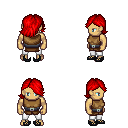
a pixel art fantasy rpg character, male body template, human, tanned skin, leather chest armor, white pants, red swoop hairstyle, ghillies, four views (front, back, left, right), 2x2 character sprite sheet, small pixel art, hard edges, no anti-aliasing